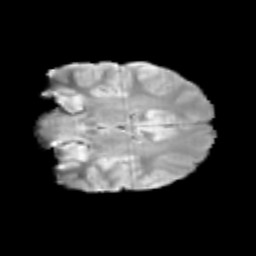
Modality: T2w
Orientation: coronal
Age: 11
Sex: female
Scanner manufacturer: siemens
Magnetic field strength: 3 T
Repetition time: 3.8 s
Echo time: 0.07 s